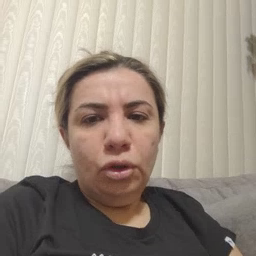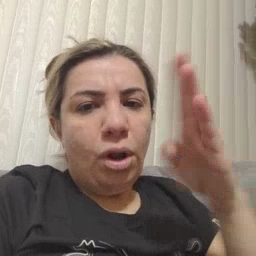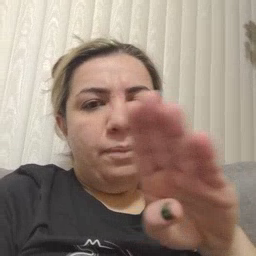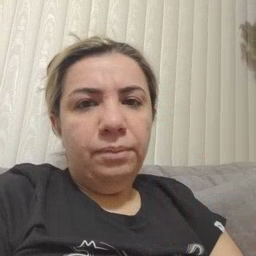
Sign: close